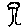
Label: tree